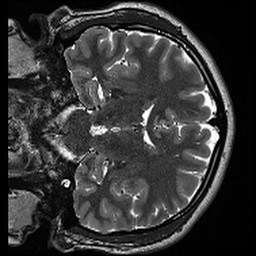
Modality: T2w
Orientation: coronal
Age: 18
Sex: male
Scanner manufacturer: siemens
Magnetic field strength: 3 T
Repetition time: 13.15 s
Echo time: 0.082 s